Question: Im not getting this layout thingy right.
Here are some pictures to make it easies for me to explain:

That green thing is the temporary icon to the SlidingDrawer. As you see I want it to get the whole way up to the other gray field, so that the gray backgounds becomes one, and the handler icon overlaps the top field.
This is how the xml looks like now:
'''
<LinearLayout
xmlns:android="http://schemas.android.com/apk/res/android"
android:layout_width="fill_parent"
android:layout_height="fill_parent"
android:gravity="bottom"
android:orientation="vertical" >
<LinearLayout
android:id="@+id/info_container"
android:layout_width="fill_parent"
android:layout_height="wrap_content"
android:background="@drawable/drawer_bg"
android:orientation="vertical"
android:paddingBottom="5dip"
android:paddingLeft="10dip"
android:paddingRight="10dip"
android:paddingTop="10dip" >
<TextView
android:id="@+id/info_ip"
android:layout_width="fill_parent"
android:layout_height="wrap_content"
android:textSize="10dip"
android:typeface="monospace" />
<TextView
android:id="@+id/info_in"
android:layout_width="fill_parent"
android:layout_height="wrap_content"
android:text="@string/wifi_unknown"
android:textSize="10dip"
android:typeface="monospace" />
<TextView
android:id="@+id/info_mo"
android:layout_width="fill_parent"
android:layout_height="wrap_content"
android:textSize="10dip"
android:typeface="monospace" />
</LinearLayout>
<FrameLayout
android:layout_width="fill_parent"
android:layout_height="0dip"
android:layout_weight="1" >
<TextView
android:id="@+id/list_empty"
android:layout_width="wrap_content"
android:layout_height="fill_parent"
android:layout_gravity="center_horizontal"
android:gravity="center_vertical"
android:text="@string/discover_empty"
android:textSize="10dip"
android:typeface="monospace" />
<!-- Slider -->
<SlidingDrawer
android:id="@+id/drawer"
android:layout_width="fill_parent"
android:layout_height="fill_parent"
android:content="@+id/content"
android:handle="@+id/handle" >
<!-- Image for the handler to the slider -->
<ImageView
android:contentDescription="@string/desc"
android:id="@id/handle"
android:layout_width="wrap_content"
android:layout_height="wrap_content"
android:src="@drawable/drawer_handle" />
<LinearLayout
android:id="@id/content"
android:layout_width="fill_parent"
android:layout_height="fill_parent"
android:background="@drawable/slider_bg"
android:orientation="vertical" >
<!-- Horisontal layout : wide as possible, but height is minimal -->
<LinearLayout
android:layout_width="fill_parent"
android:layout_height="wrap_content"
android:layout_margin="5dip"
android:orientation="horizontal" >
<!-- Search button -->
<Button
android:id="@+id/btn_discover"
style="@style/ButtonTop"
android:drawableLeft="@drawable/discover"
android:text="@string/btn_discover" />
<!-- Option button -->
<Button
android:id="@+id/btn_options"
style="@style/ButtonTop"
android:drawableLeft="@drawable/settings"
android:text="@string/btn_options" />
</LinearLayout>
<!-- The list with network devices inside the slidingdrawer-->
<ListView
android:id="@+id/output"
android:layout_width="fill_parent"
android:layout_height="fill_parent"
android:cacheColorHint="#<PHONE>"
android:dividerHeight="0dip" />
</LinearLayout>
</SlidingDrawer>
</FrameLayout>
</LinearLayout>
'''
Ive tried RelativeLayout, but I cant get it right.
Sorry for my bad explanation.
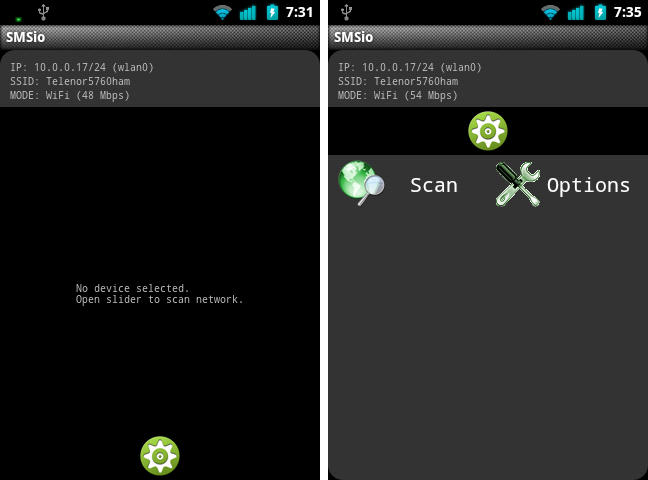
Answer: If you want to overlap the info pane with the sliding drawer it too (the info pane layiut) needs to be inside the framelayout.
That simple change should make it work like you want it to.